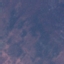
Land use / land cover class: HerbaceousVegetation